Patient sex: M
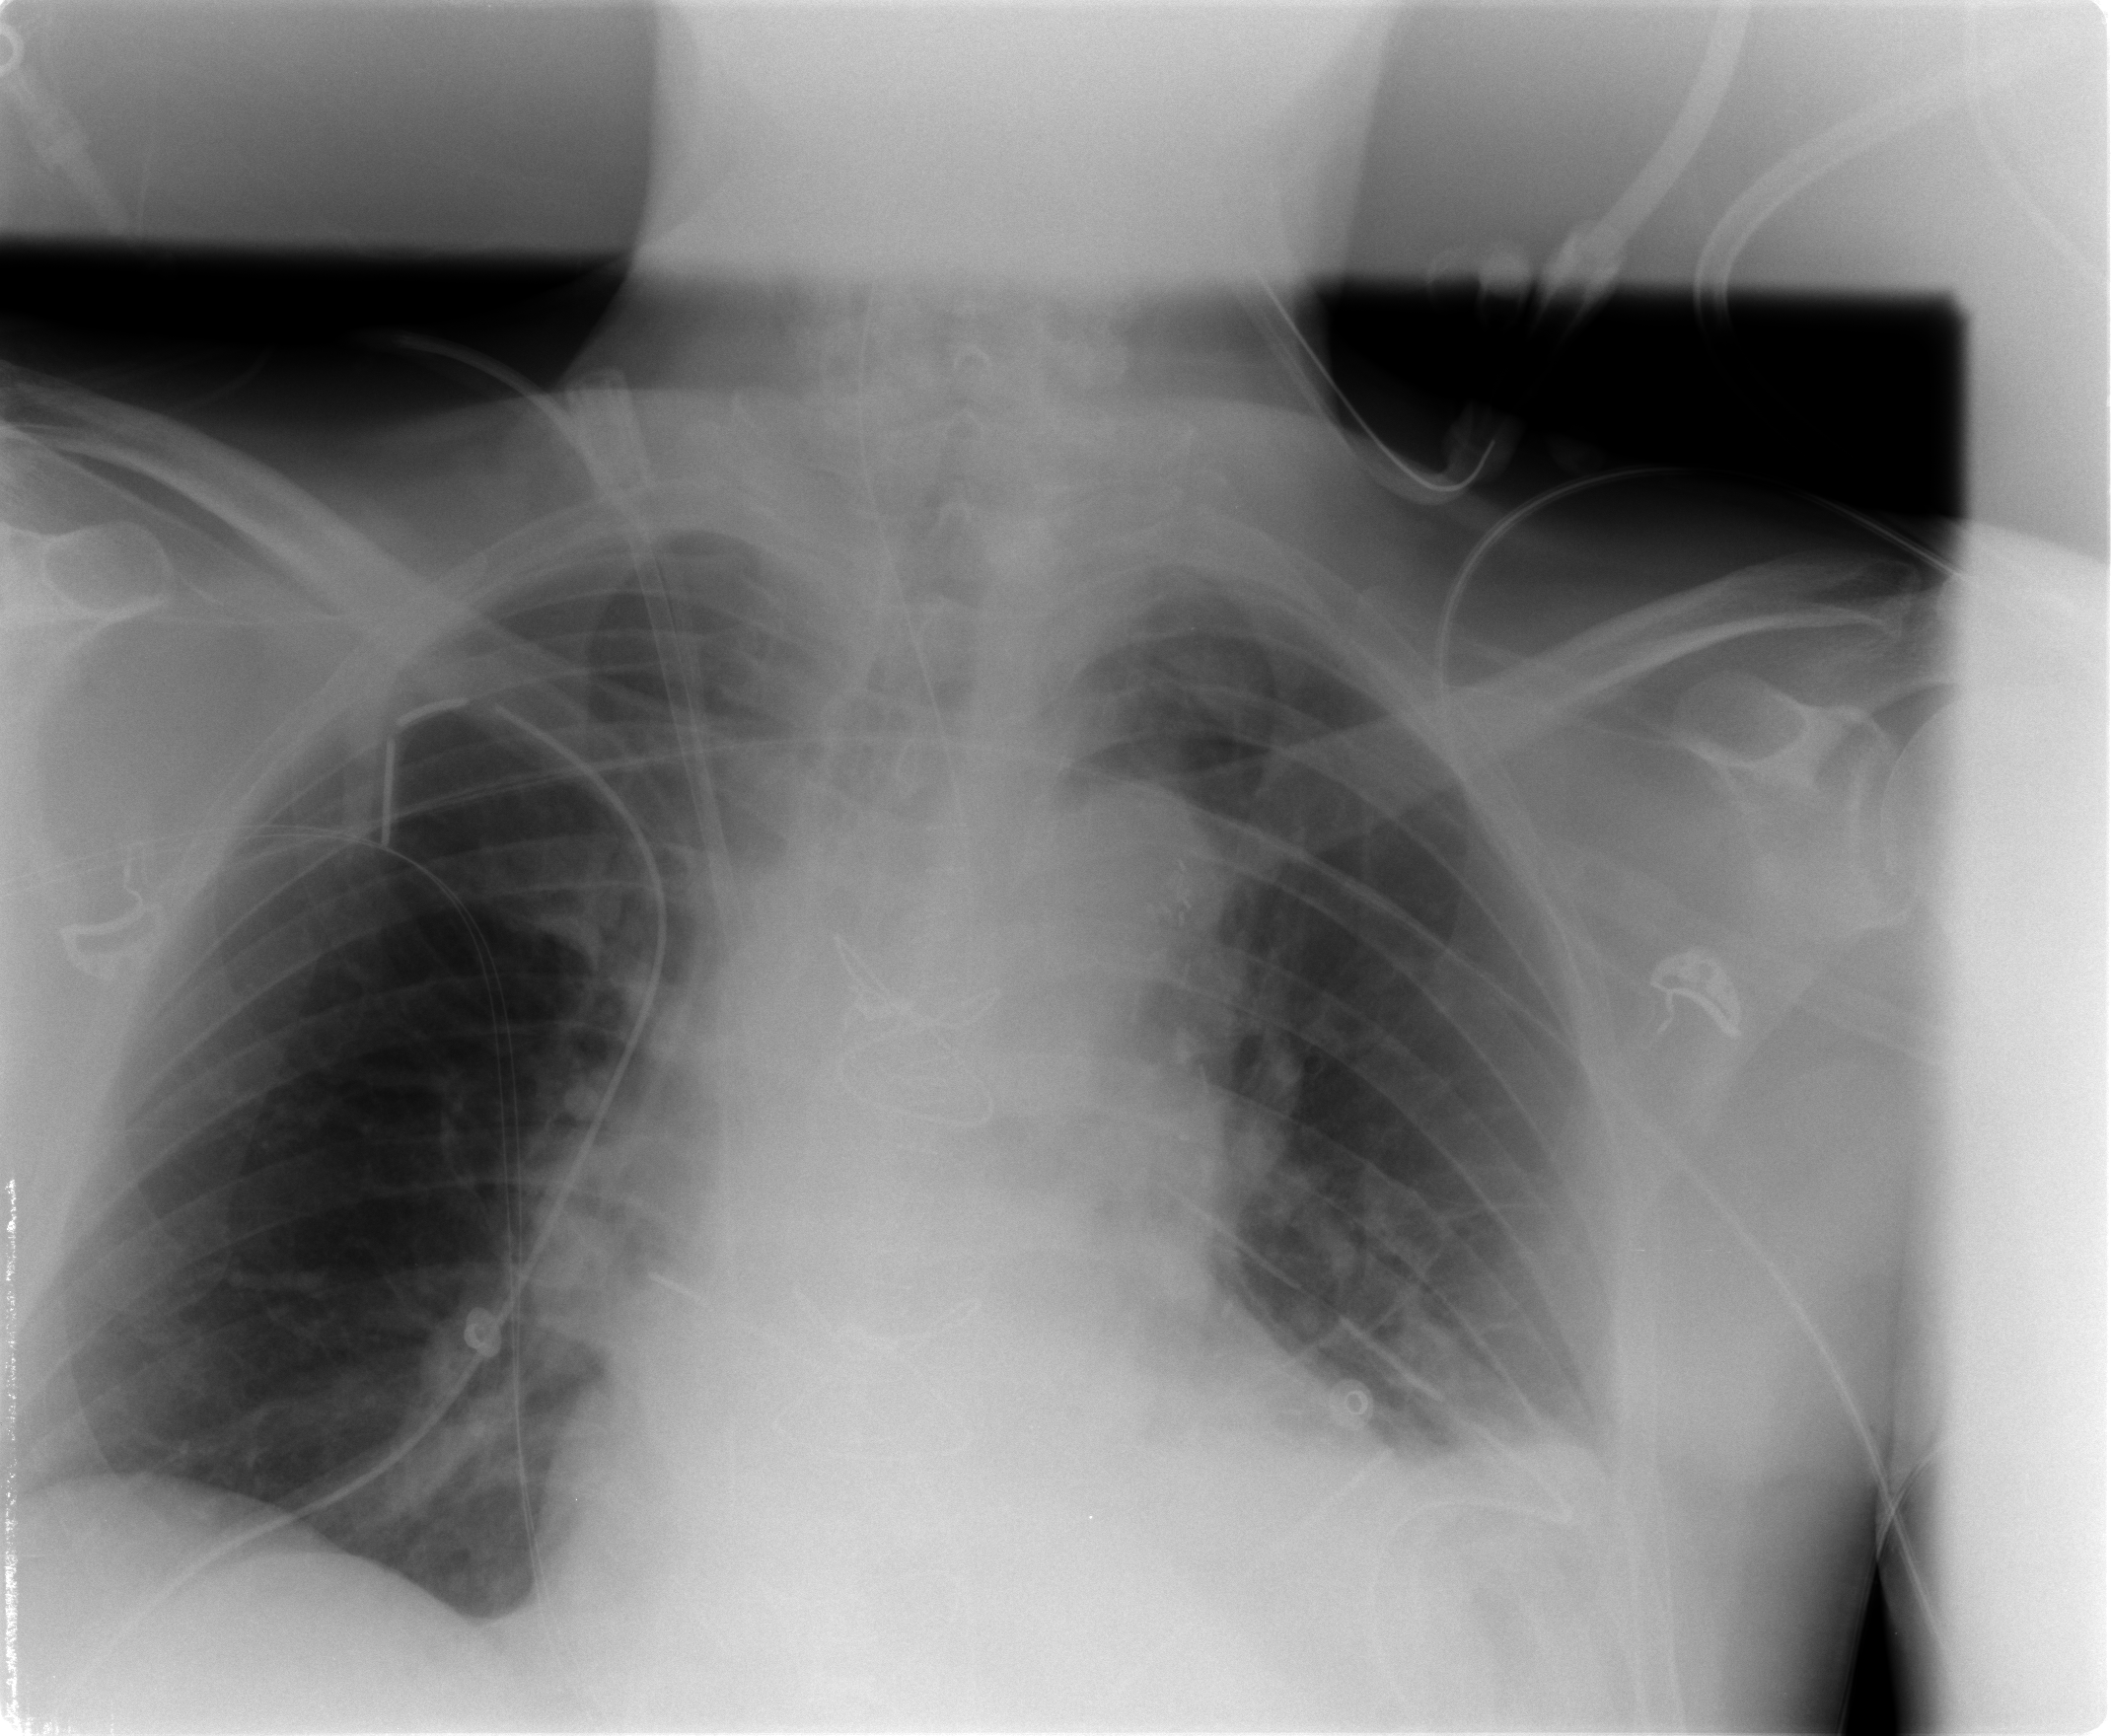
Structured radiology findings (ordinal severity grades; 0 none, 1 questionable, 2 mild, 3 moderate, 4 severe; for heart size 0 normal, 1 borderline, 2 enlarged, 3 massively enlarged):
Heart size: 1
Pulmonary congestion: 2
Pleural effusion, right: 0
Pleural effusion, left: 2
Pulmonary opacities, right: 0
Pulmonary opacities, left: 0
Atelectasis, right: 2
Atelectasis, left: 2